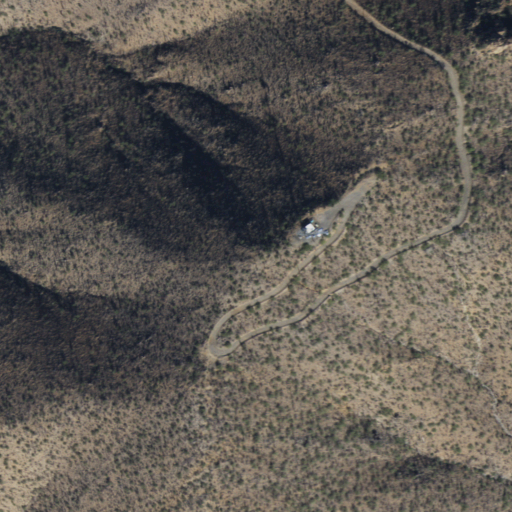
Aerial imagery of mountain in Arizona named Confidence Peak containing shrub and low intensity development